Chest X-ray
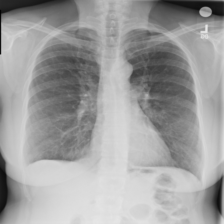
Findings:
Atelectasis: negative
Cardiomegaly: negative
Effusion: negative
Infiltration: negative
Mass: negative
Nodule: negative
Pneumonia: negative
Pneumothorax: negative
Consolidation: negative
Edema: negative
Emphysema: negative
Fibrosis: negative
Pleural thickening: negative
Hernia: negative